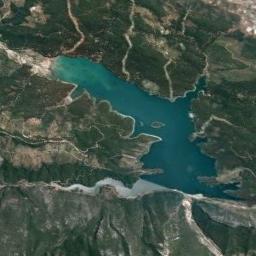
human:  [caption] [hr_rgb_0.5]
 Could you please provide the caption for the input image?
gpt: There are many trees around the lake .

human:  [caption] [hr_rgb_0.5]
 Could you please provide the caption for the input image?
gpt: There is an irregularly shaped pale blue lake in the mountains with green vegetation .

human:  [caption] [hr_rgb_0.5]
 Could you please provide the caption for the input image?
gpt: The lake with a winding bank lies in a mountainous area covered with vegetation and the water is blue .

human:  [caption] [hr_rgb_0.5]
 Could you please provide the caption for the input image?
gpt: The lake in the picture has a strange shape .

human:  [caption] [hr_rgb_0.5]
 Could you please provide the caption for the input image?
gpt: There are meadows and rivers around the lake .